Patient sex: M
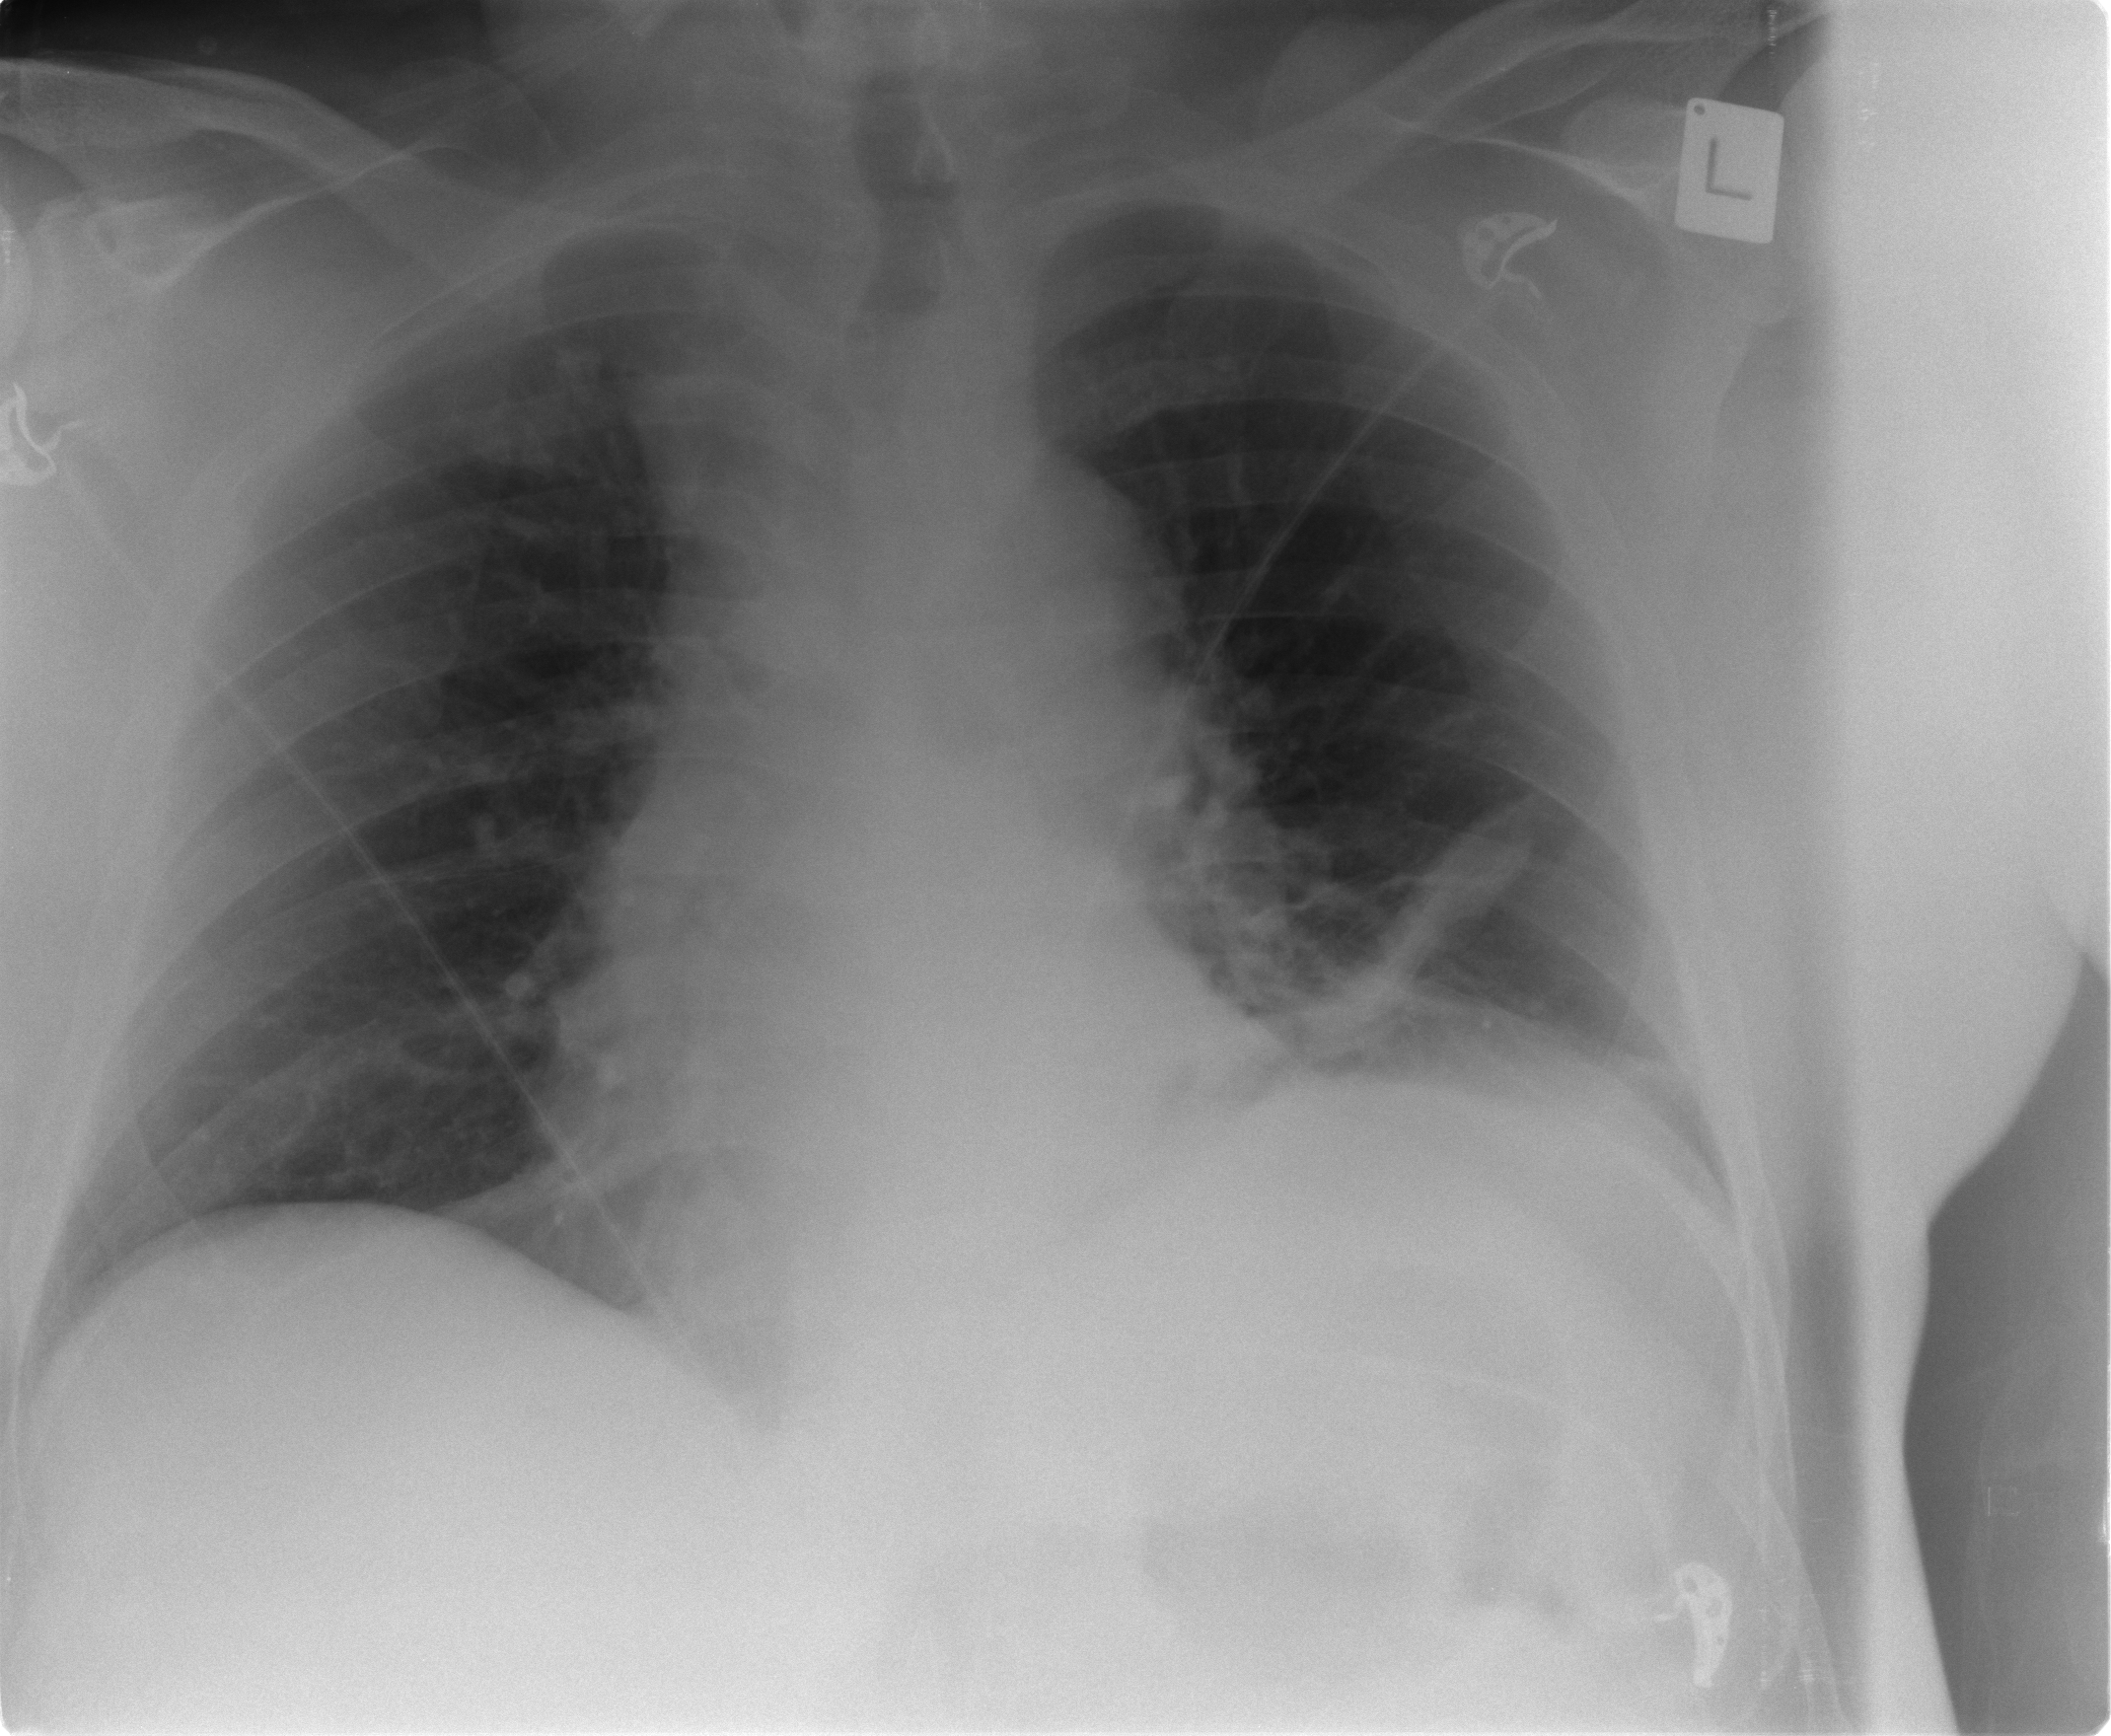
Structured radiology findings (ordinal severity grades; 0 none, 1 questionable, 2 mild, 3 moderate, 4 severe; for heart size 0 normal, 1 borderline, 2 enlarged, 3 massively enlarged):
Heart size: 0
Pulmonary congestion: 0
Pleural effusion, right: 0
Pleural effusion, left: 2
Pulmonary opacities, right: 0
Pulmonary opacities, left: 1
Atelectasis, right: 1
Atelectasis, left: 3